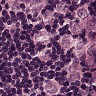
Metastatic tissue present: yes